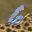
Label: 6